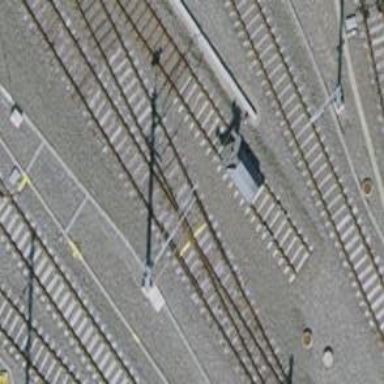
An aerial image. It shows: Railway buffer stop.